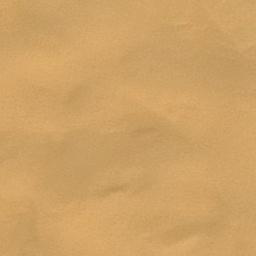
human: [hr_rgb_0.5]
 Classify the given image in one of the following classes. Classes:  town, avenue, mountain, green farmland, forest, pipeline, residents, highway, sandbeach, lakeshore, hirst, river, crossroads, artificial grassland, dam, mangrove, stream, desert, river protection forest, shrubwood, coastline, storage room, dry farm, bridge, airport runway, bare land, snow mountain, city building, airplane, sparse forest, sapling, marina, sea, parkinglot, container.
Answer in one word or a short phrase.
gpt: desert